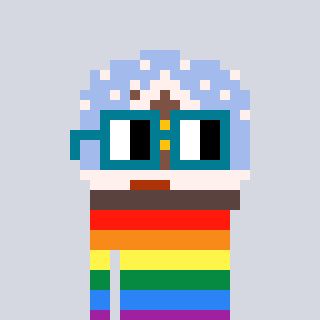
a pixel art character with square dark green glasses, a snow globe-shaped head and a bege-colored body on a cool background